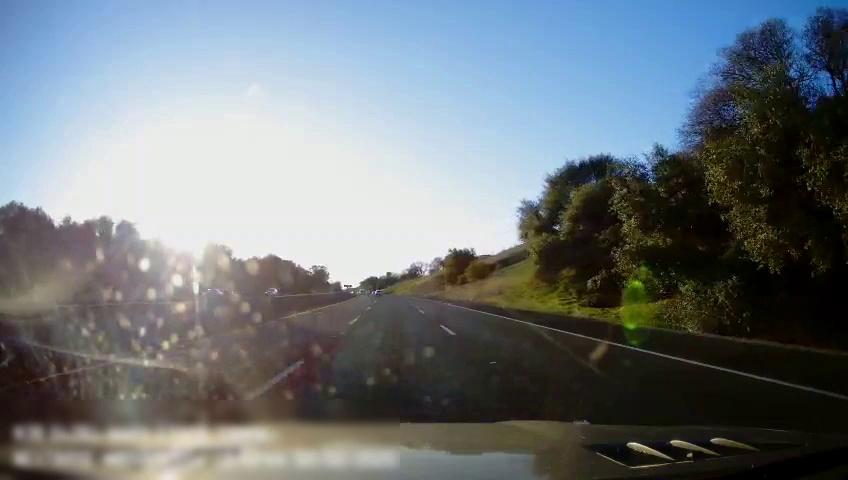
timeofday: Day
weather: Cloudy
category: Drivable Space
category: Vehicles | Car
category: Vehicles | Car
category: Vehicles | SUV
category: Vehicles | Car
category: Lanes | Alternate Lane
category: Lanes | Current Lane
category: Lanes | Current Lane
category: Lanes | Alternate Lane